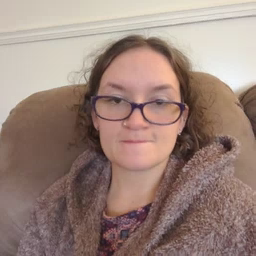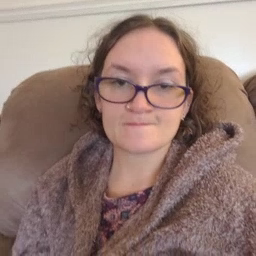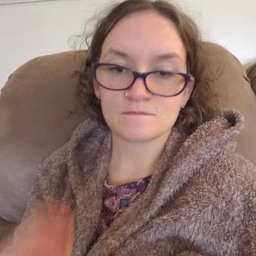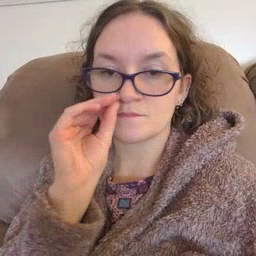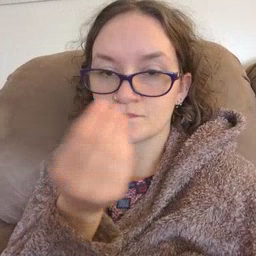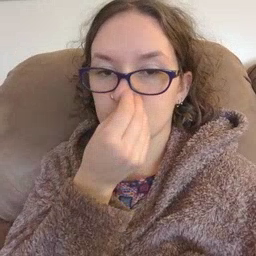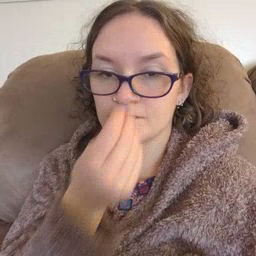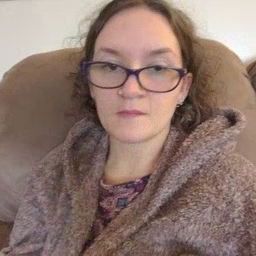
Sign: flower